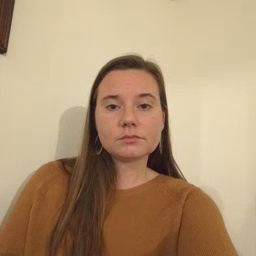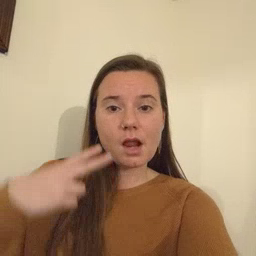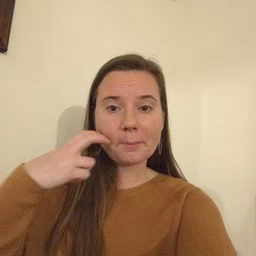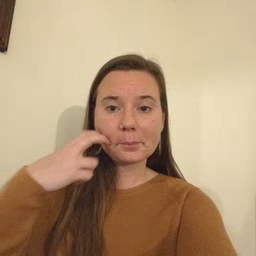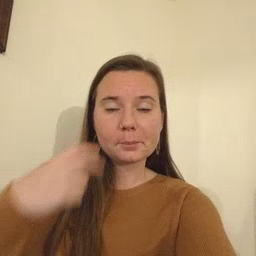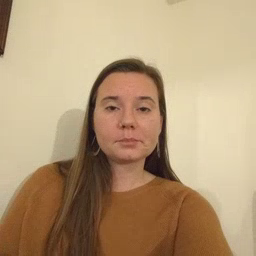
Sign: gum